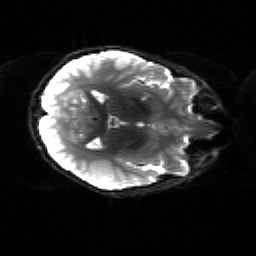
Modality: sbref
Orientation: axial
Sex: male
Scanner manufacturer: siemens
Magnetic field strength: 3 T
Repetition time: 5 s
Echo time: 0.071 s